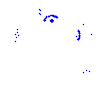
Particle: proton